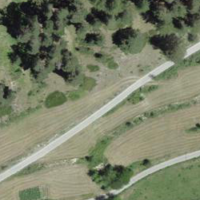
EUNIS habitat code: 24
Species observed at this site:
Carduus defloratus
Hippocrepis comosa
Euphorbia cyparissias
Melampyrum arvense
Berberis vulgaris
Knautia arvensis
Saponaria ocymoides
Plantago media
Hippophae rhamnoides
Cynoglossum officinale